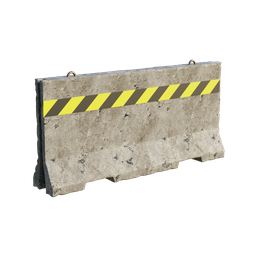
Label: architecture